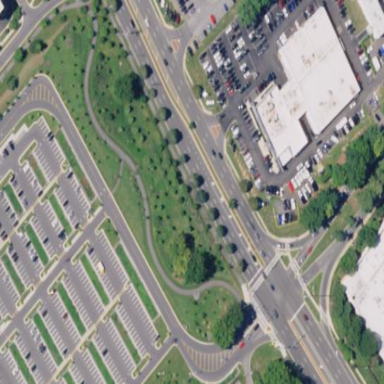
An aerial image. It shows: Traffic island.